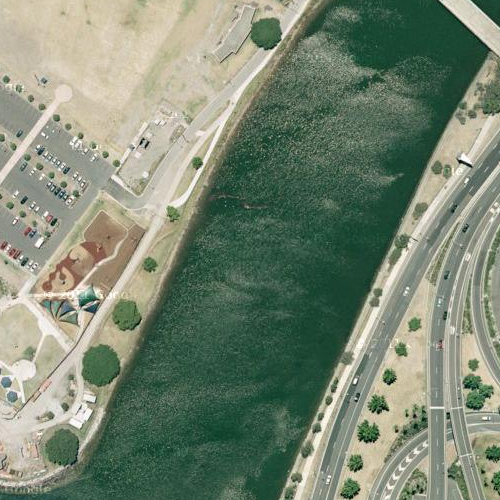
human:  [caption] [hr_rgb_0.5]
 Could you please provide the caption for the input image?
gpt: There are some sandlands and grasslands beside deep green waters .

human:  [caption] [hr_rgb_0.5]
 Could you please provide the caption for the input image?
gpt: A very wide river with some sands beside .

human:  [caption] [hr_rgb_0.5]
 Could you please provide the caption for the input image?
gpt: There are deep green waters with some sandlands and grasslands beside .

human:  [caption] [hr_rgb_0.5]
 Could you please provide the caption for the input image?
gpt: Some sandlands and grasslands beside deep green waters .

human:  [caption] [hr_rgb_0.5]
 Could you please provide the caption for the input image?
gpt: Some sandlands and grasslands beside deep green waters .